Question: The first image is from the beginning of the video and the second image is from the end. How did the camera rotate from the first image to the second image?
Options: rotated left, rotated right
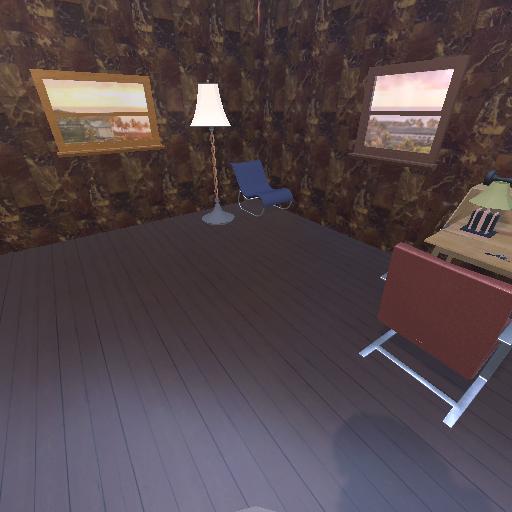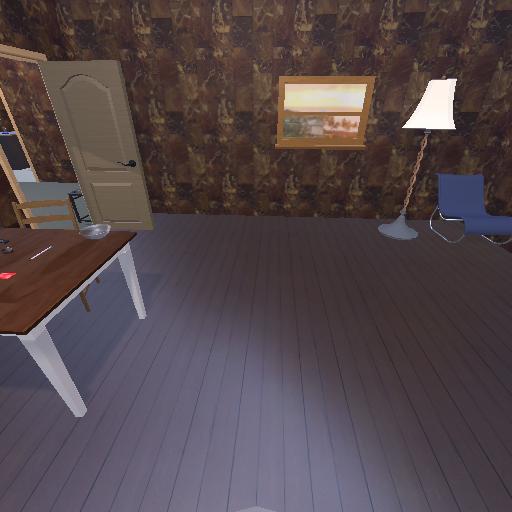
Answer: rotated left